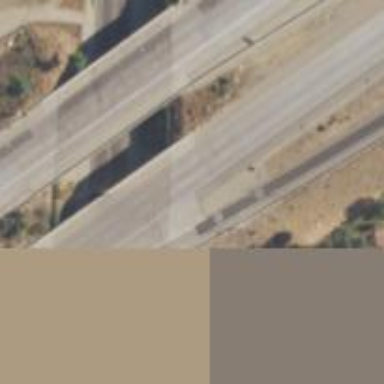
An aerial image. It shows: Motorway link bridge.